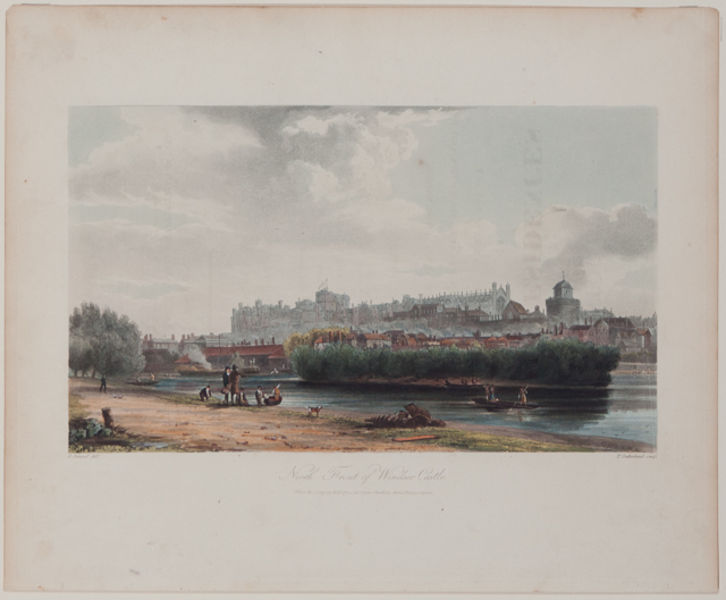
Titel: Windsor Castle, North Front
Künstler: Thomas Sutherland
Standort: Amherst (Massachusetts, USA)
Institution: Mead Art Museum, Amherst College
Schlagwörter: himmel, blue, church, men, people, red, white, gray, green, painting, yellow, print, reflection, brown, smoke, cloud, clouds, man, sky, tree, background, boat, building, hill, house, lake, landscape, sand, sea, see, ship, shore, water, houses, island, reflections, roofs, summer, tower, trees, village, coast, grass, light, river, bushes, road, castle, color, shadow, dog, beach, boats, bridge, small, town, dirt, baum, city, flags, menschen, leaves, fort, buildings, watercolor, factory, boot, fluss, rooves, animal, bush, canoe, river bank, stadt, wolke, wolken, leaf, steam, strand, shadows, bay, canvas, chimney, chimneys, bank, land, row, tan, landschaft, page, turm, peopl, boys, text, words, europe, picnic, malerei, natural, skyline, current, rowing, oars, baot, waterfront, finials, ford, segeln, peple, britches, tonw, builings, lithogrph, faq, rees, row boats, rooflines, pilings, medieval city, quietness, robin  g, no frame